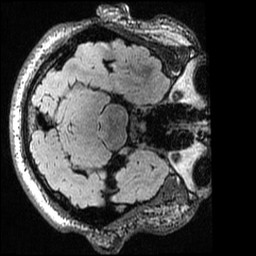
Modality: T2w
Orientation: axial
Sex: male
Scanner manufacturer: ge
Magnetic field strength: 3 T
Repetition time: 6 s
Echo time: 0.1299 s